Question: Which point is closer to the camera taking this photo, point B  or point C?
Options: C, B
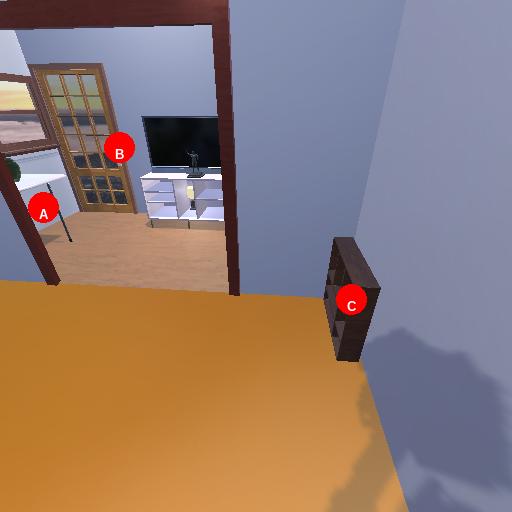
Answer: C